Pattern: WaveBlock
Description: Apply WaveBlock on the image level.
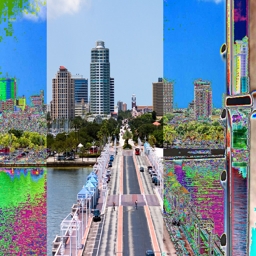
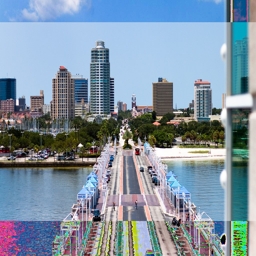
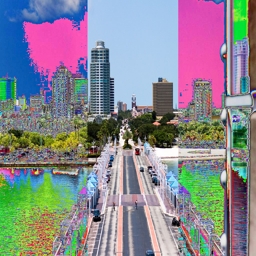
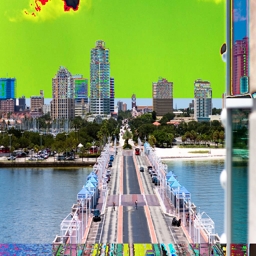